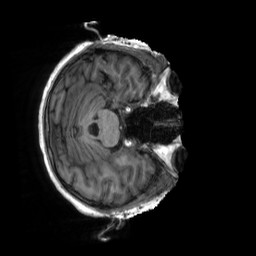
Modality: T1w
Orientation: axial
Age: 21
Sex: female
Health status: healthy
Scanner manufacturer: siemens
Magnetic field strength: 3 T
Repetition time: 2.3 s
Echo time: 0.00229 s